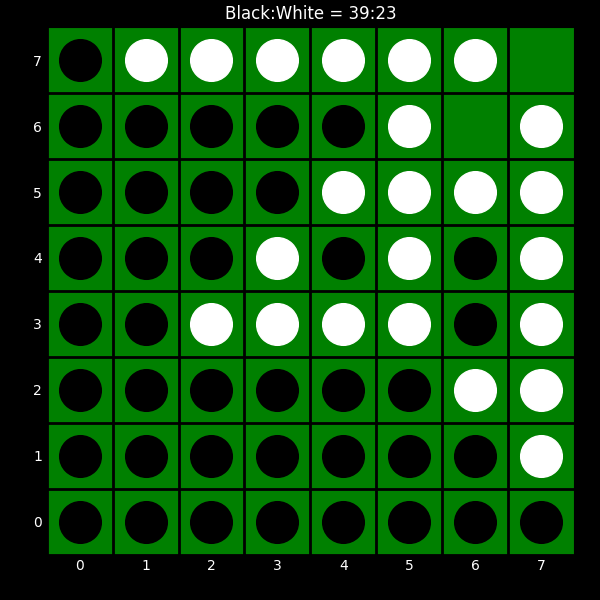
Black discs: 39
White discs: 23